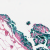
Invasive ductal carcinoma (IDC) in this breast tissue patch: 0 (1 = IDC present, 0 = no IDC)